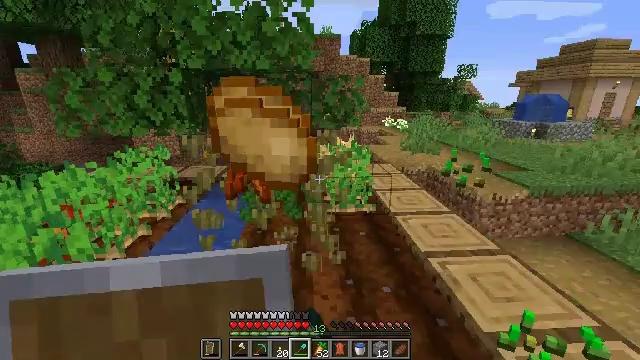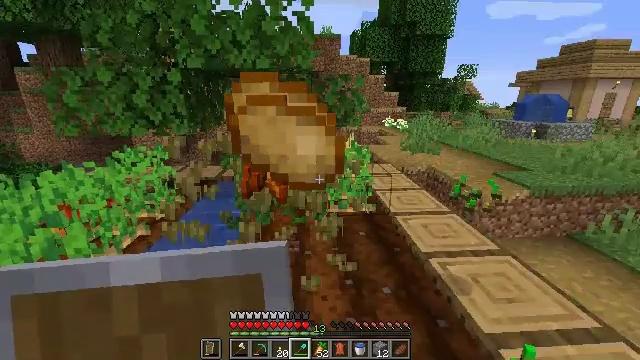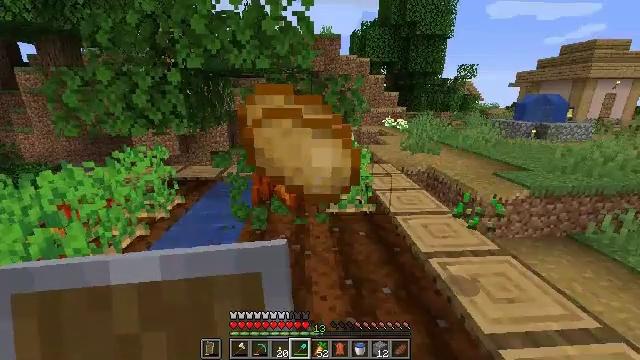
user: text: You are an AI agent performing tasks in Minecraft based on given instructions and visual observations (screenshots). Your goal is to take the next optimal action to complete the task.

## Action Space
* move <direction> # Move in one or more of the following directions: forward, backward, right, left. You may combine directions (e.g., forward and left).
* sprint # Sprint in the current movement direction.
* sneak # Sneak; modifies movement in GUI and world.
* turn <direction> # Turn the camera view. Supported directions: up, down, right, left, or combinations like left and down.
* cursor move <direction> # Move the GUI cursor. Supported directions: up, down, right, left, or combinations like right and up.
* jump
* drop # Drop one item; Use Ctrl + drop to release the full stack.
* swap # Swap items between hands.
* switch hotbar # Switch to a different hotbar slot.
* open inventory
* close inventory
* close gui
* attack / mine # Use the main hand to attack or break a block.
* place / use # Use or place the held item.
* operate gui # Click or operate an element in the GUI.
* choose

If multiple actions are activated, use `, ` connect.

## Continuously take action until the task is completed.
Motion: motion action
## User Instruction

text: Retrieve carrots by attacking the plant.
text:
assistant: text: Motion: no_op
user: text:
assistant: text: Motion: no_op
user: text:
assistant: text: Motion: attack / mine